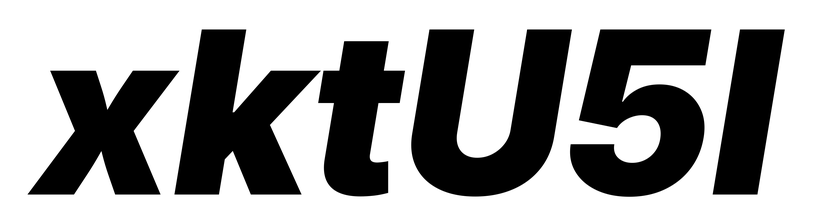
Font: Inter-Italic_Black_Italic